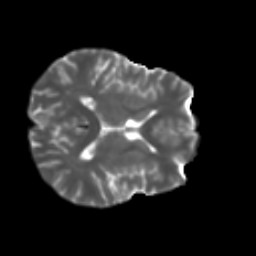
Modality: T2w
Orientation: axial
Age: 36
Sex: male
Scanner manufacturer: ge
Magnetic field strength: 3 T
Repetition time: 7.8 s
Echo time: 0.0607 s